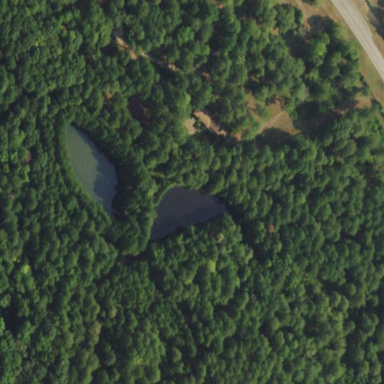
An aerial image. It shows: Beautiful woodland area.